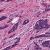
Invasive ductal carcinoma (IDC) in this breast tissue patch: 1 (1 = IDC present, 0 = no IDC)